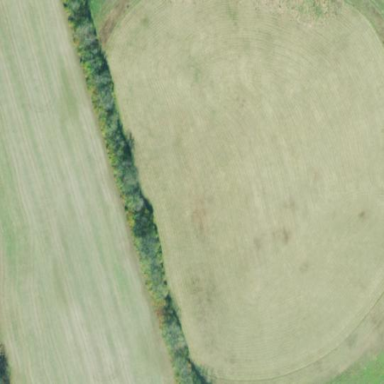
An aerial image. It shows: Archaeological site identified as earthwork. It is historic location with significant earthwork features.